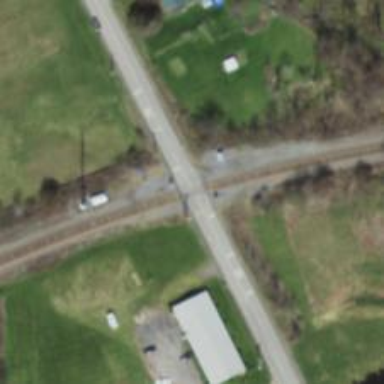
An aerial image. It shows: Railway level crossing.